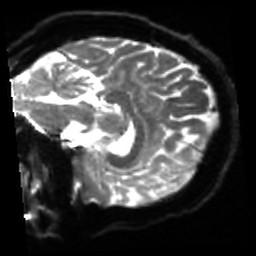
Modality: sbref
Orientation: sagittal
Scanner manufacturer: siemens
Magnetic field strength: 3 T
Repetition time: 4 s
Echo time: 0.0594 s